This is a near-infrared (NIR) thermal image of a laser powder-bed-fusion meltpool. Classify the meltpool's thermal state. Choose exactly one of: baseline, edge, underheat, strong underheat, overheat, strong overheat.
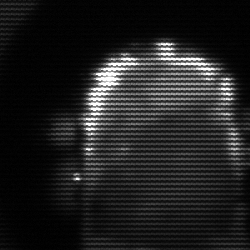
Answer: baseline